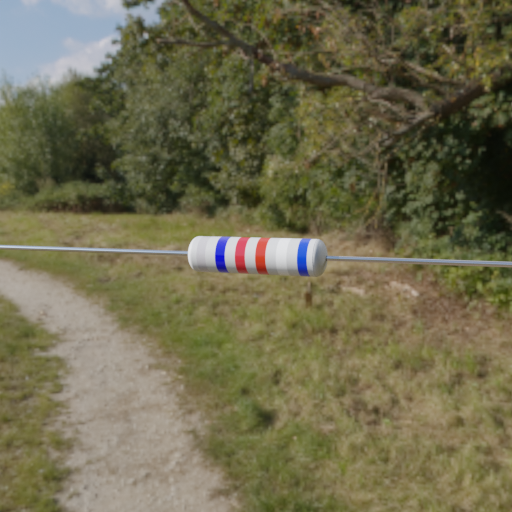
Resistor colour bands (in order): silver, blue, red, red, white, blue